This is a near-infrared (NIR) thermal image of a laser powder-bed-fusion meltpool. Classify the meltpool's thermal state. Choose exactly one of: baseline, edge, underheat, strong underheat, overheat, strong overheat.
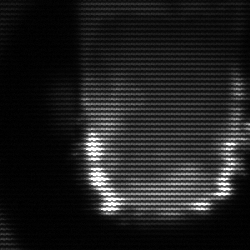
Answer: baseline